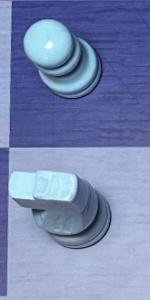
Label: Knight_White